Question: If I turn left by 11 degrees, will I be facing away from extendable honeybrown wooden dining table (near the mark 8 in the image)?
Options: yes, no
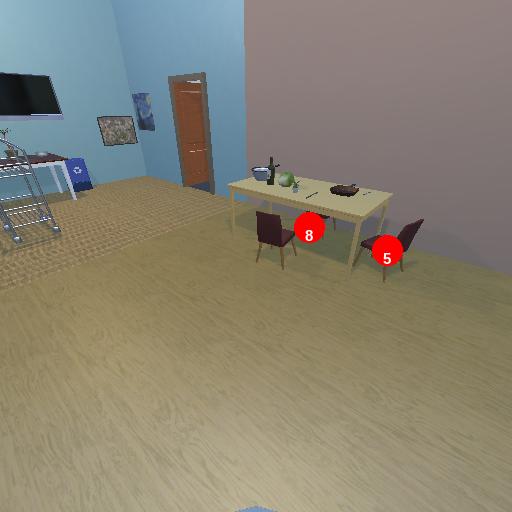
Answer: yes